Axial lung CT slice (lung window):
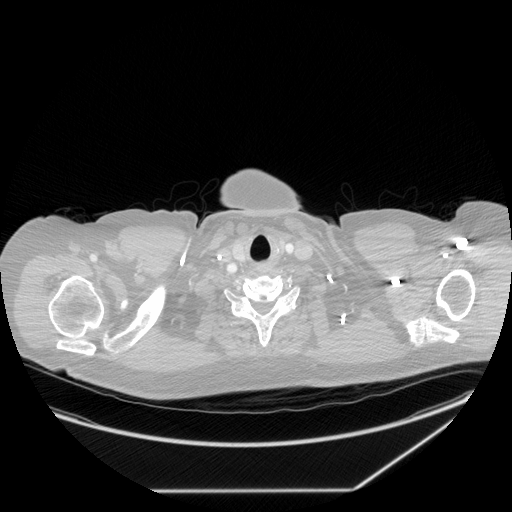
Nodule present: no